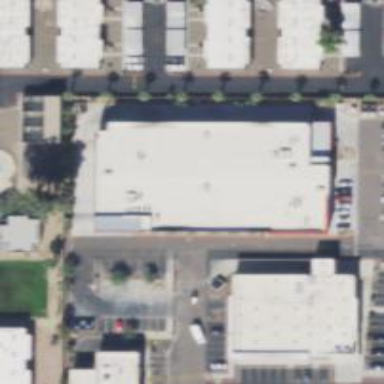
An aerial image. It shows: Storage rental shop.